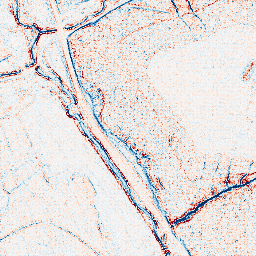
Category: edge_preserving
Decomposition family: anisotropic_diffusion
Decomposition parameters: iterations: 5
kappa: 50
gamma: 0.05
Upsampling method: sinc_blackman
Upsampling parameters: scale: 8
kernel_size: 16
Upsampling scale: 8